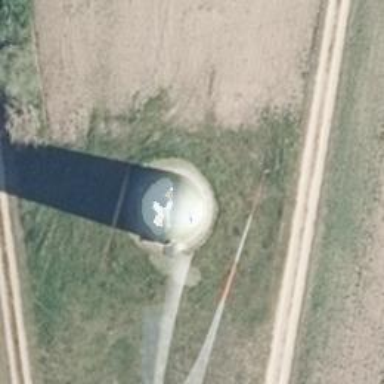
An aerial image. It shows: Wind generator powered by horizontal-axis wind turbine.